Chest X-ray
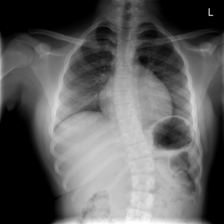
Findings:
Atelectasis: negative
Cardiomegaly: negative
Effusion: negative
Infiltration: negative
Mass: negative
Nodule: negative
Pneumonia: negative
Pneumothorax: negative
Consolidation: negative
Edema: negative
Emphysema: negative
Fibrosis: negative
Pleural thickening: negative
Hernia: negative